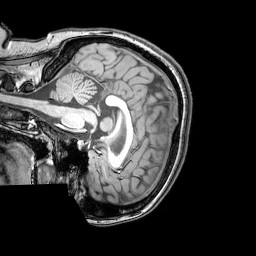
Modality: T1w
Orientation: sagittal
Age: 24
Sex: female
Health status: healthy
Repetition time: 0.081 s
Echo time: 0.037 s